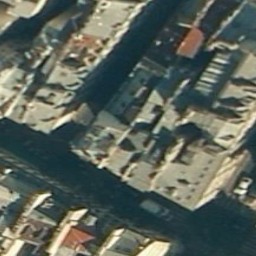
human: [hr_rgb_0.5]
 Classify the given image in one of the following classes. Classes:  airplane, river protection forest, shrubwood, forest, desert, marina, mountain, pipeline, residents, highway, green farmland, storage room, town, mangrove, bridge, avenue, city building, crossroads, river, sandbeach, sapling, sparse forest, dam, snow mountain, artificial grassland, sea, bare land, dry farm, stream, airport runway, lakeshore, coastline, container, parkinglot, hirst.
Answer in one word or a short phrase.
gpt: city building